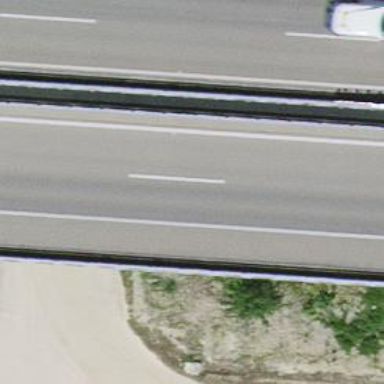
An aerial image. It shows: Motorway bridge with asphalt surface.